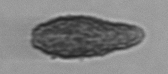
Label: Pseudochattonella_farcimen